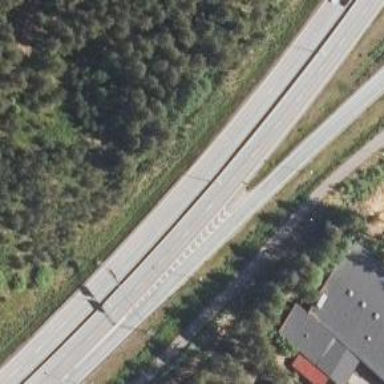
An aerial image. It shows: Trunk highway.